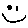
Label: smiley face